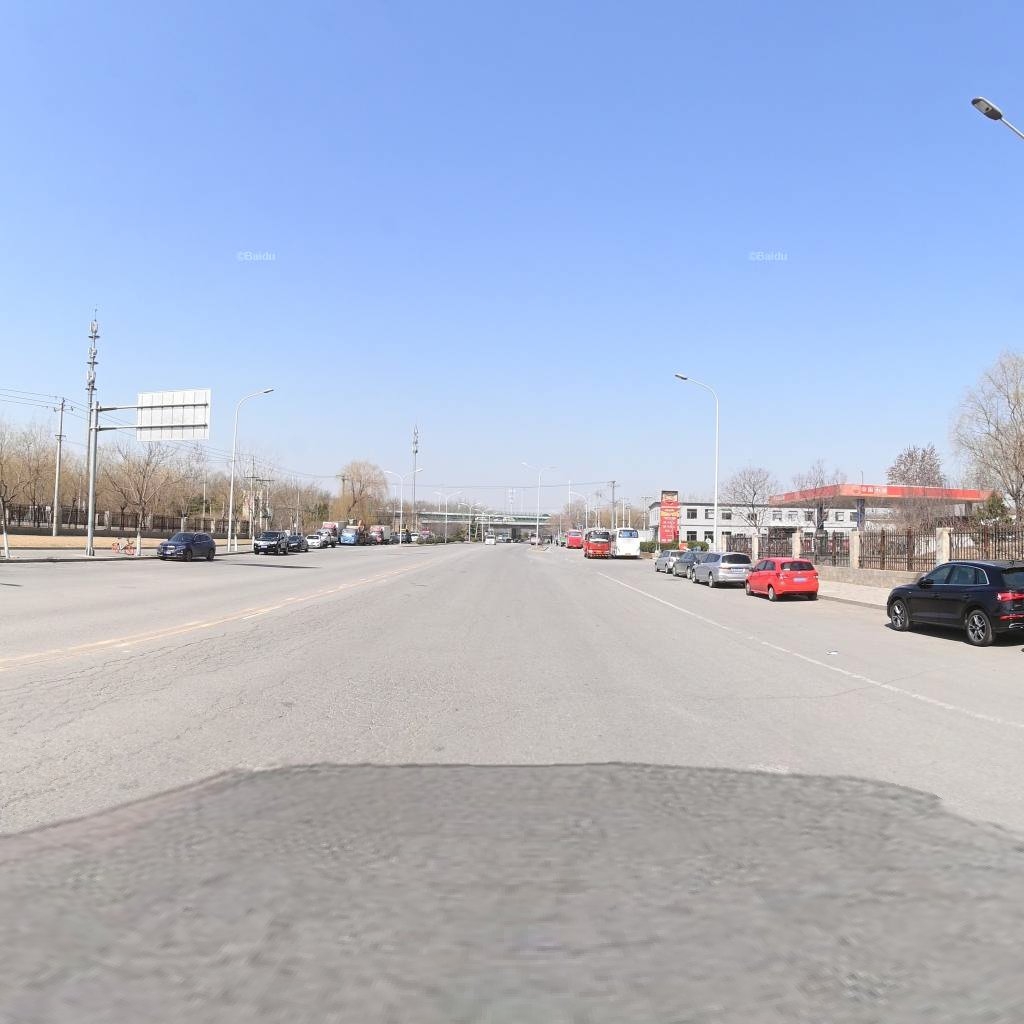
Region: Chaoyang
Road damage annotations: alligator crack, transverse crack